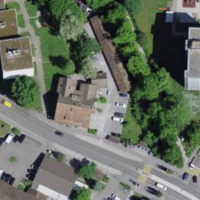
EUNIS habitat code: 54
Species observed at this site:
Sorbus aucuparia
Filipendula ulmaria